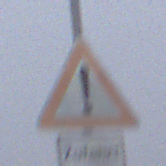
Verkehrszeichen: Gefahrenstelle
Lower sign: HinweiseAufGefahrenDurchVerbaleAngabe11
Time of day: MorningAfternoon
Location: Outdoor (RoadRail)
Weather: Overcast
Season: NotSpecified
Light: Natural